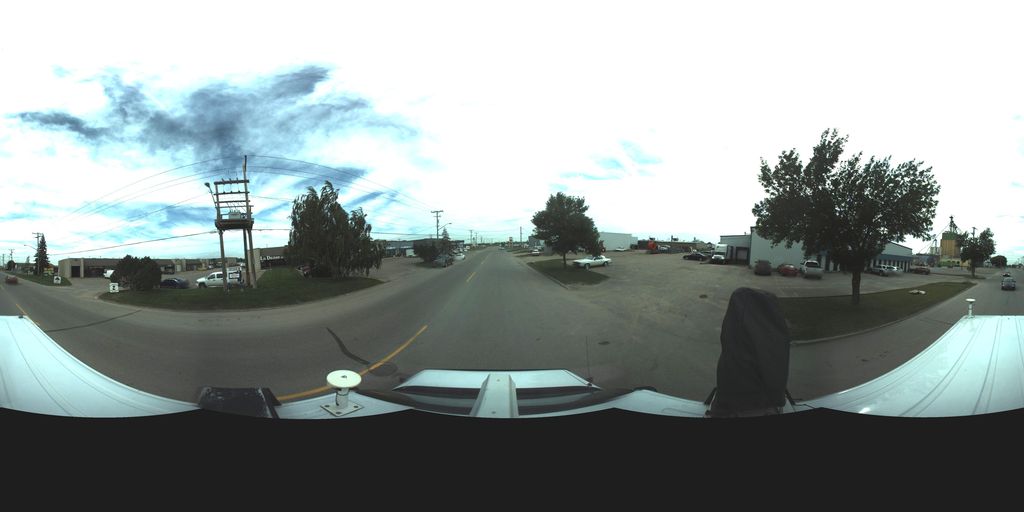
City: saskatoon